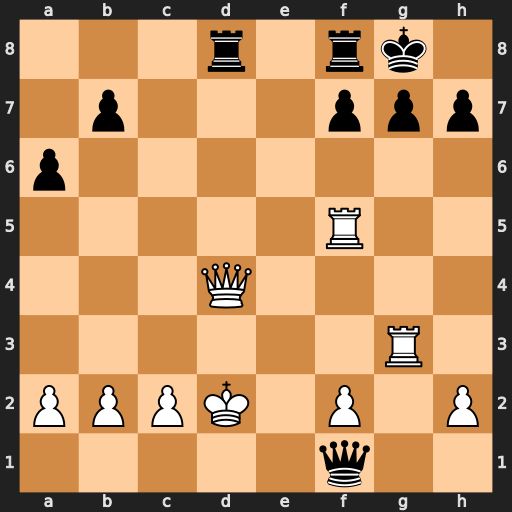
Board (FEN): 3r1rk1/1p3ppp/p7/5R2/3Q4/6R1/PPPK1P1P/5q2
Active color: w
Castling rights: -
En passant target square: -
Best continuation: Rxg7+ Kh8 Rg8+ Kxg8 Rg5#